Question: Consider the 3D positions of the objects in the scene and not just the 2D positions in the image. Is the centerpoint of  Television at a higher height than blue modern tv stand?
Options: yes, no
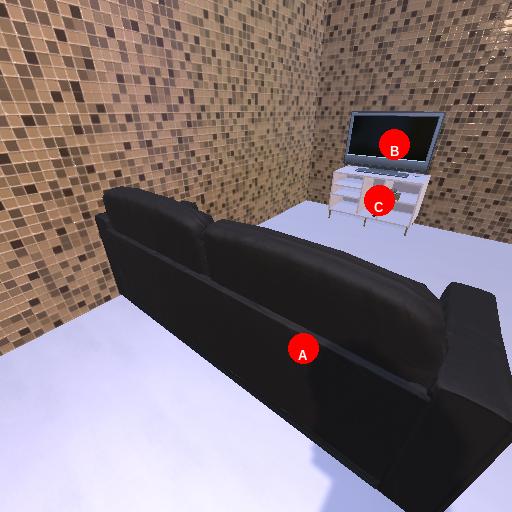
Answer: yes